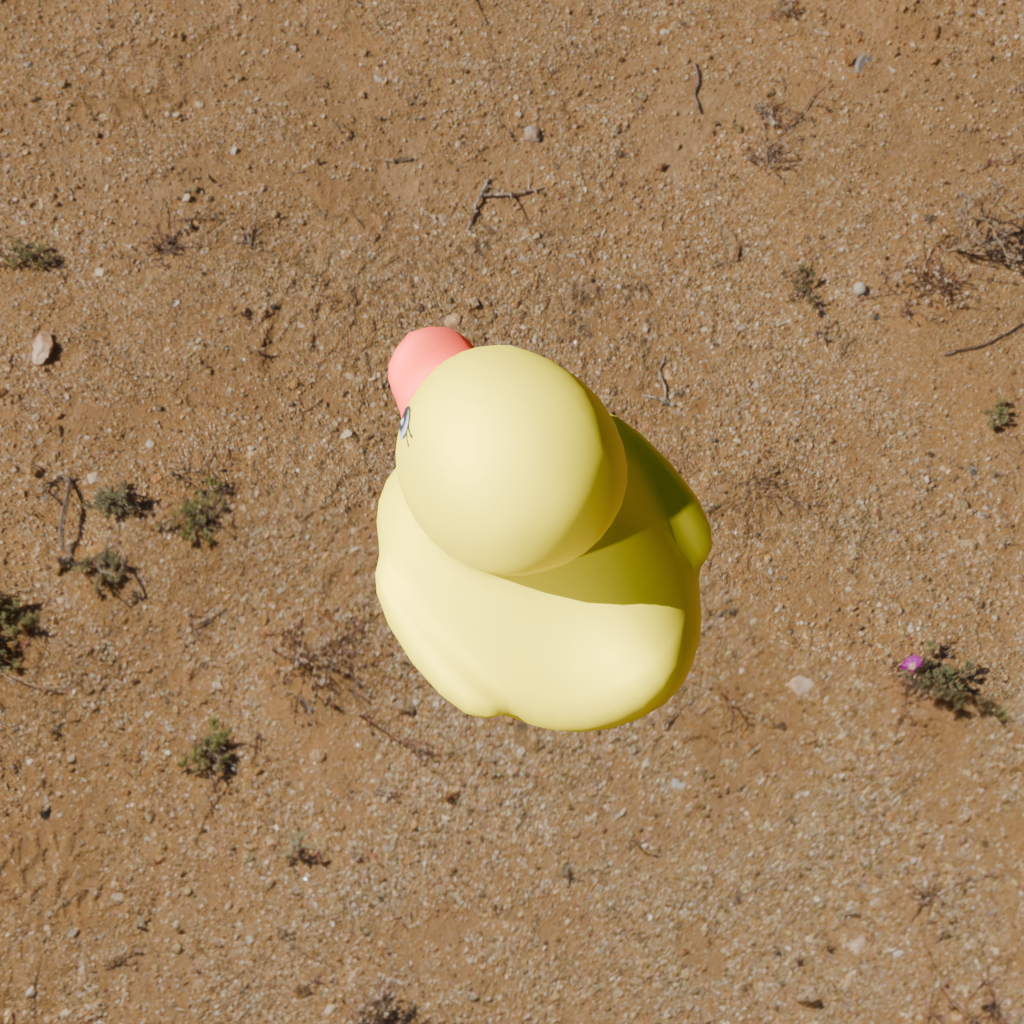
an image of a yellow rubber duck seen from <back_left_top> in a sunny desert landscape with a clear sky.